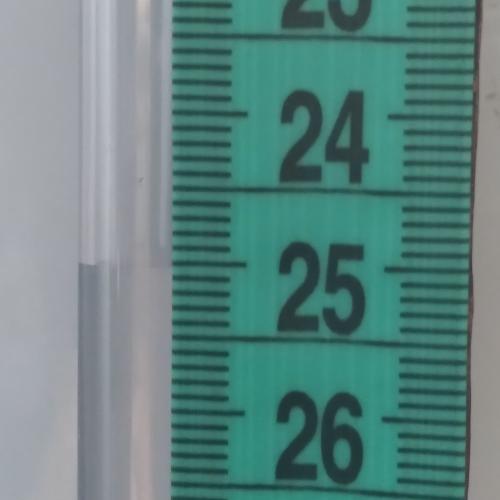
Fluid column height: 25.0 cm